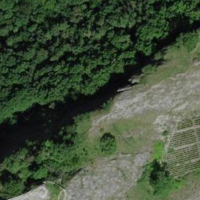
EUNIS habitat code: 50
Species observed at this site:
Campanula persicifolia
Vanessa atalanta